Field crop: tomato
Growth stage: 2
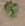
Species: solanum